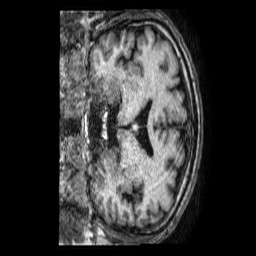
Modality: T1w
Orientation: coronal
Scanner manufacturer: philips
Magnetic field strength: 1.5 T
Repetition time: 0.006987 s
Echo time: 0.003163 s